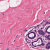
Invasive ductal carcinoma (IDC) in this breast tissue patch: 0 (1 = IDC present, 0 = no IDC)